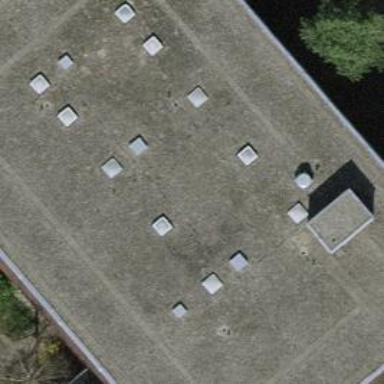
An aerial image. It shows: School building.